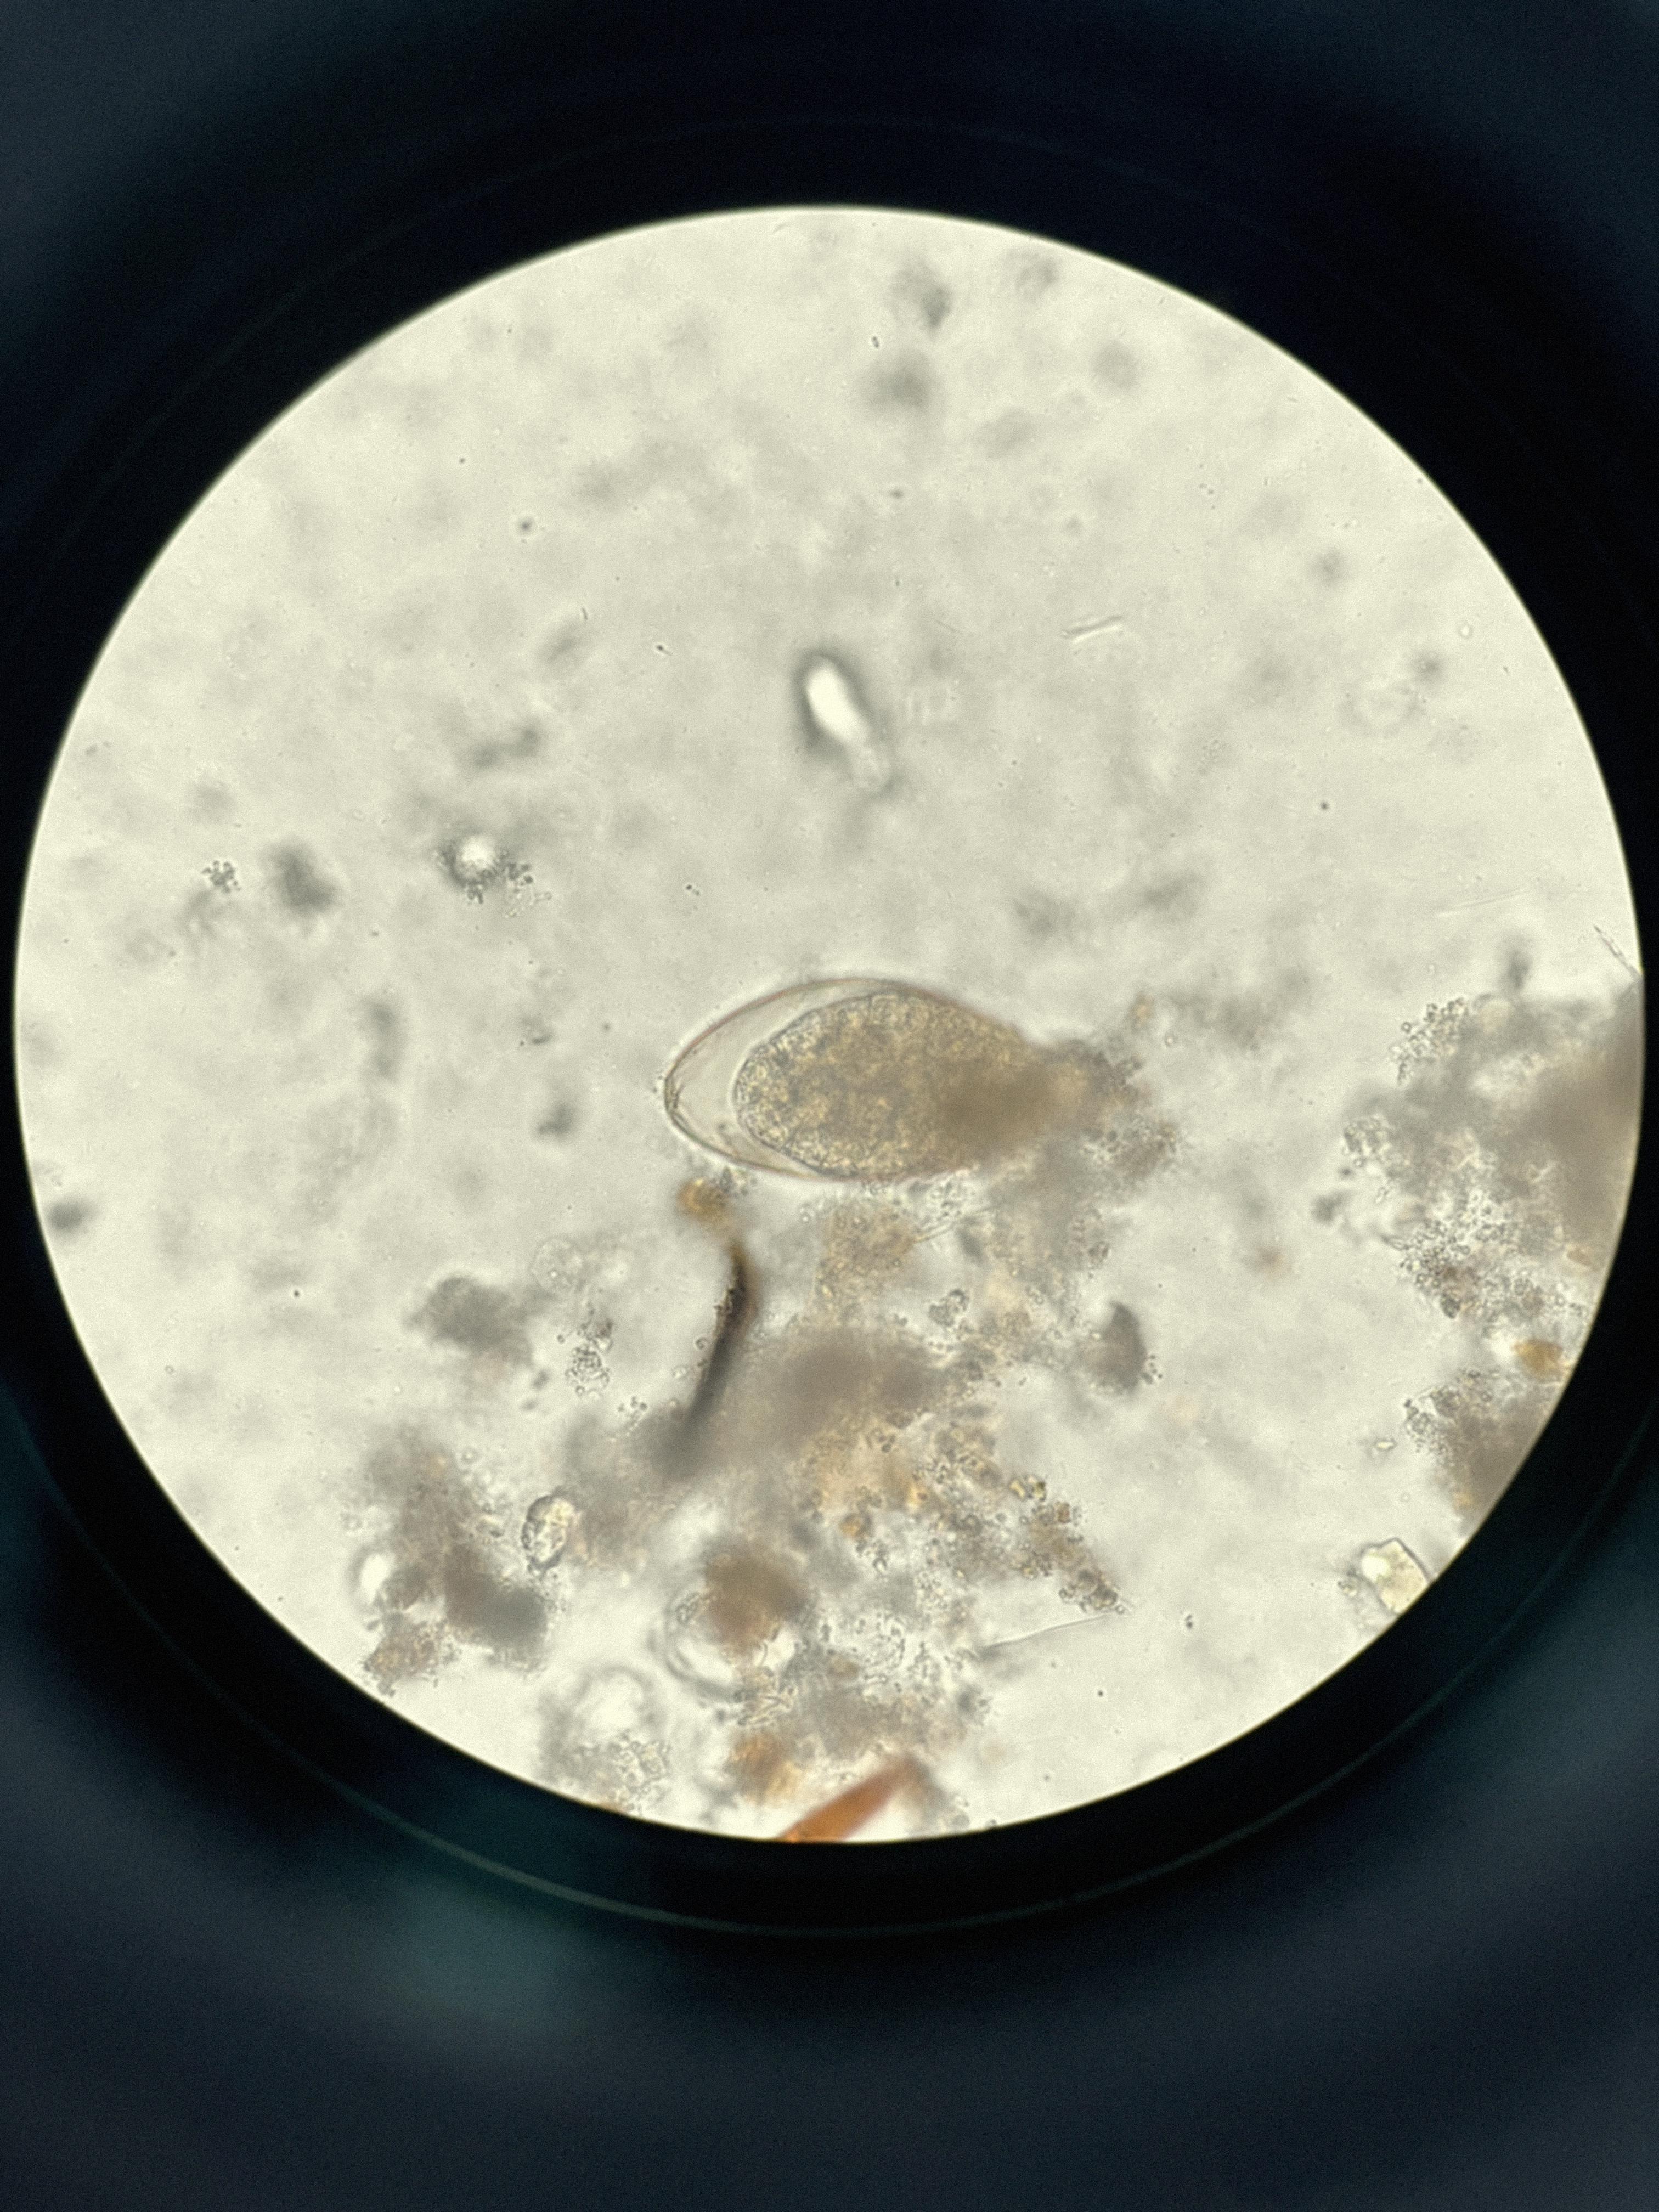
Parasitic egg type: Fasciolopsis buski